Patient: sex F, age 46
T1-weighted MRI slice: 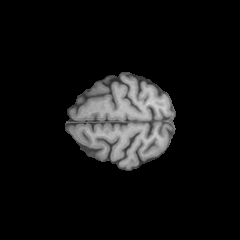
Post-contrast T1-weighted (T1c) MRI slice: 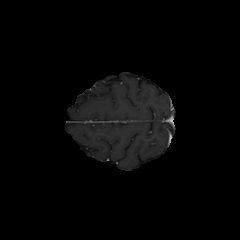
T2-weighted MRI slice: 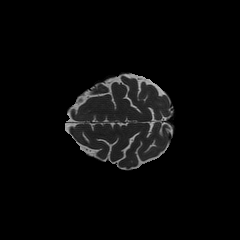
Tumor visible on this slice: no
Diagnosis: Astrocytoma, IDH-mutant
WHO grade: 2